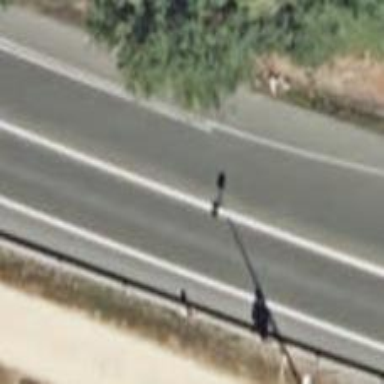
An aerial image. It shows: Trunk highway.